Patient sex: F
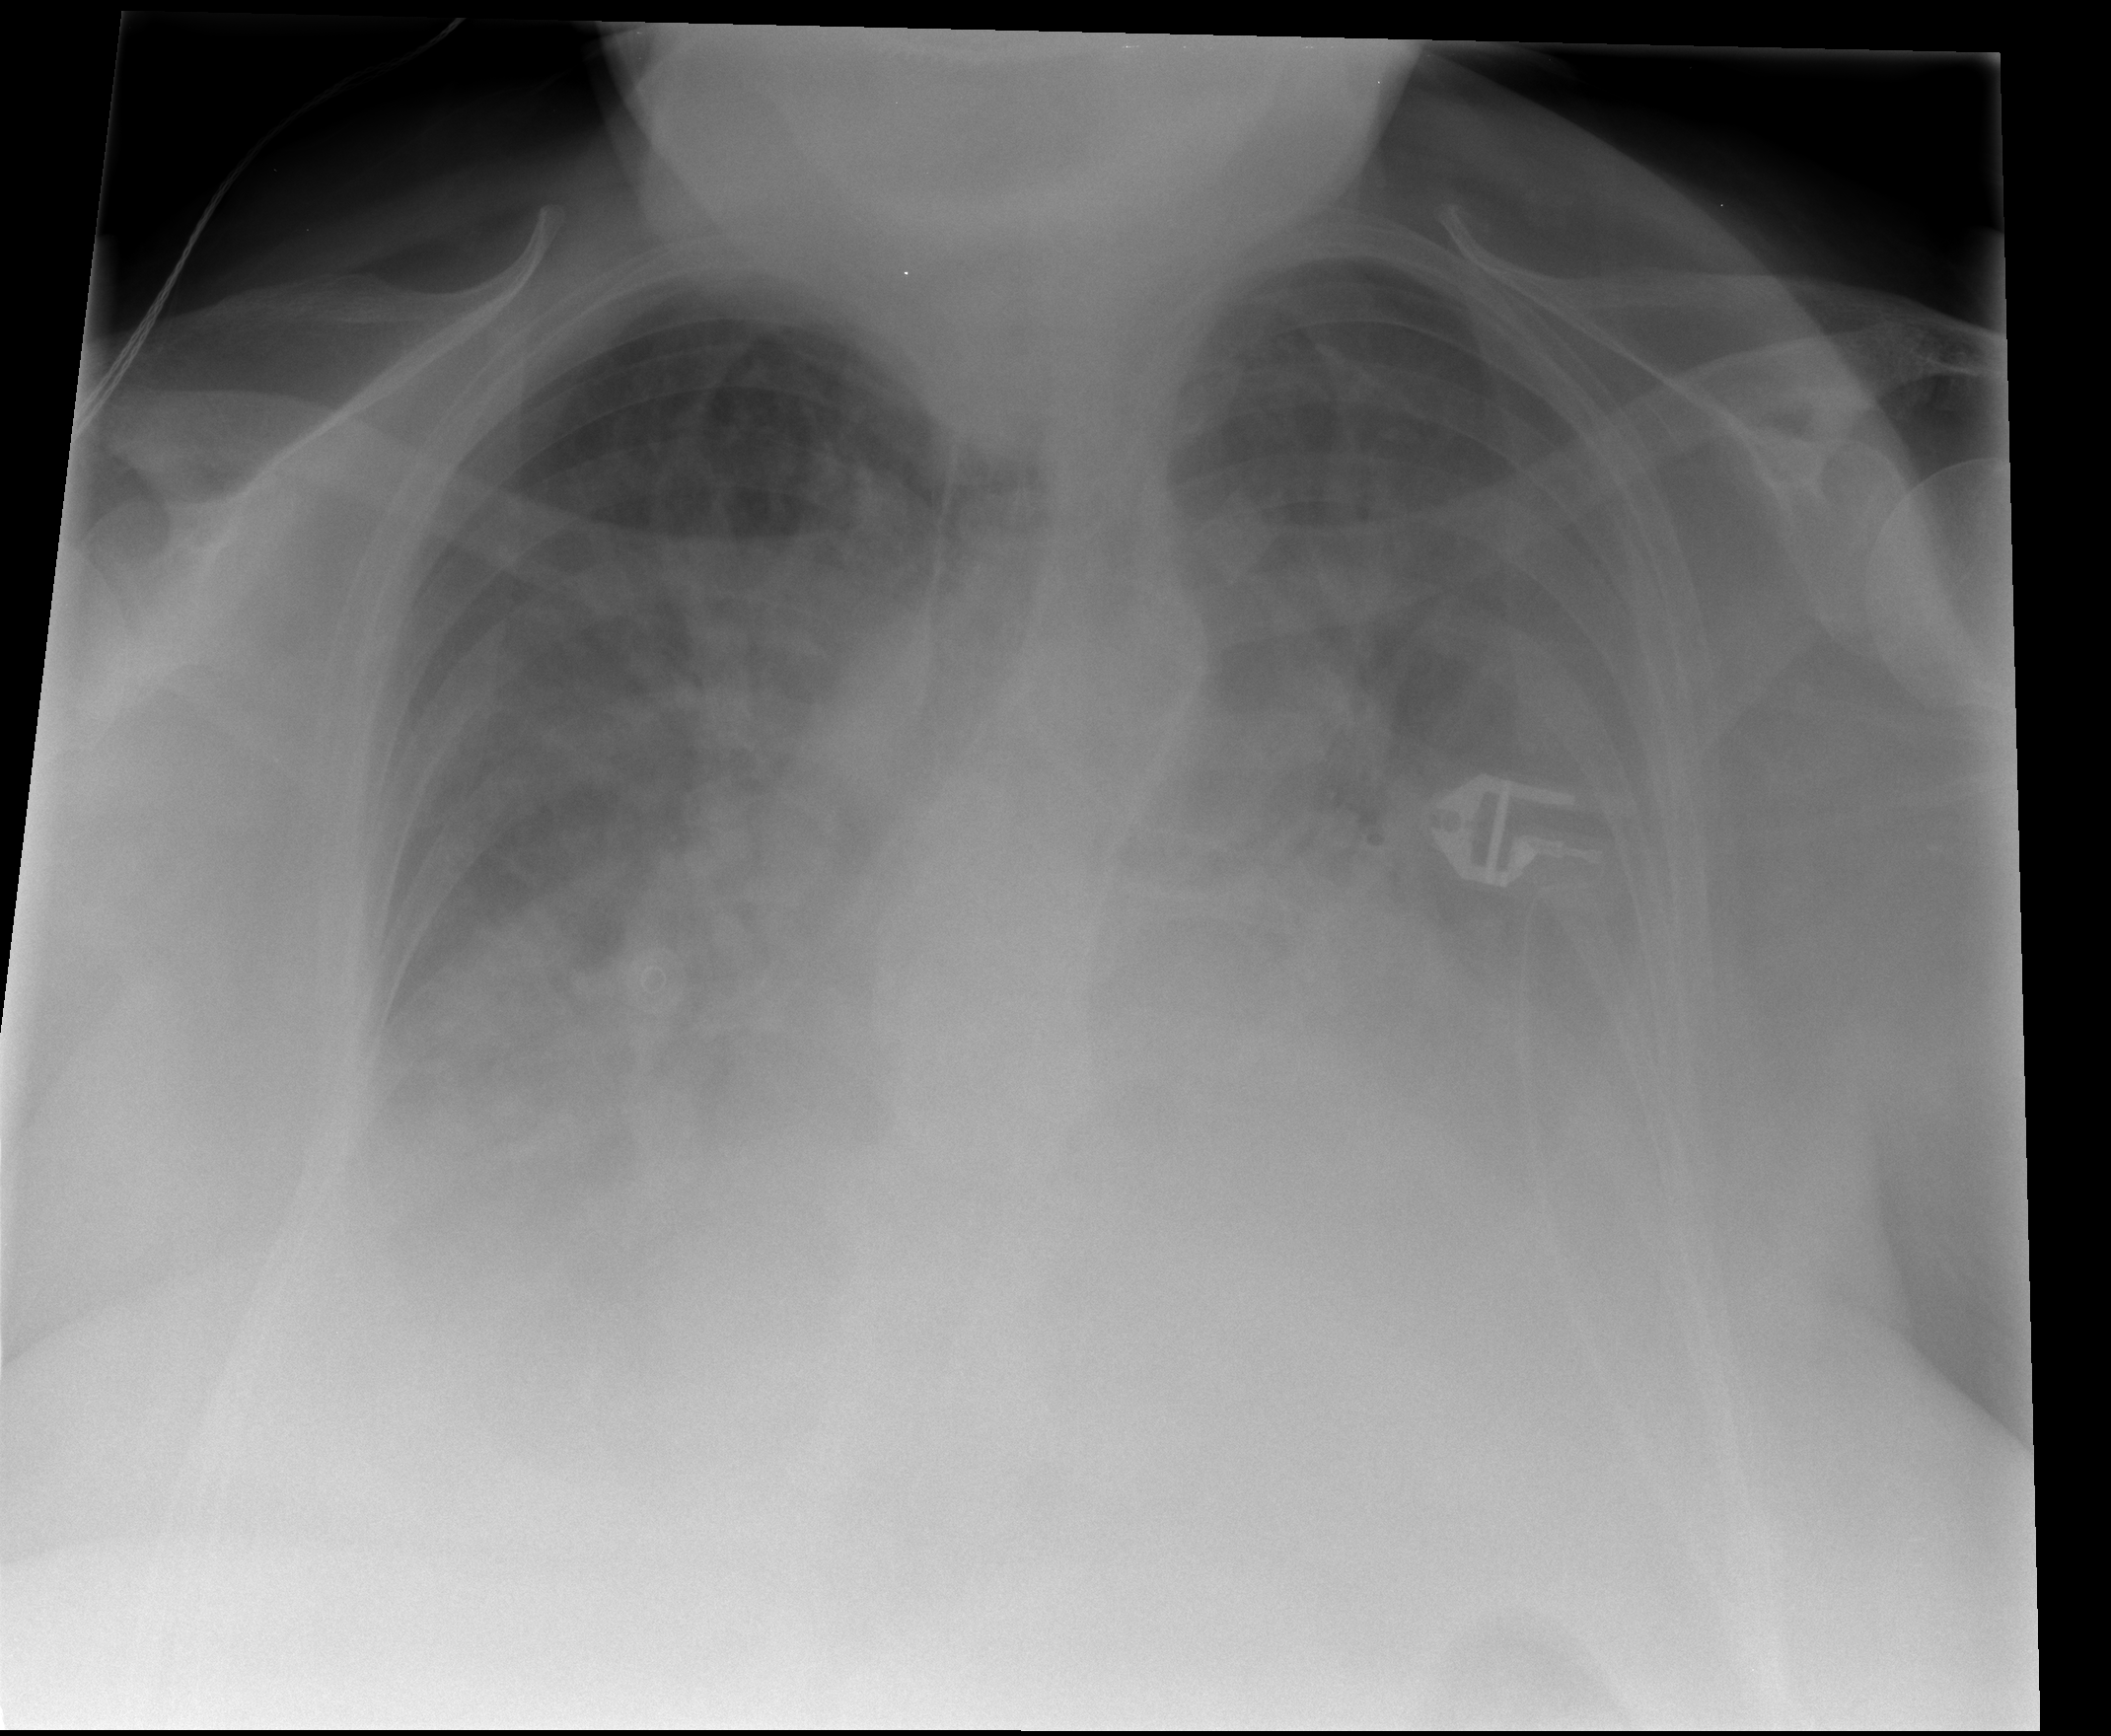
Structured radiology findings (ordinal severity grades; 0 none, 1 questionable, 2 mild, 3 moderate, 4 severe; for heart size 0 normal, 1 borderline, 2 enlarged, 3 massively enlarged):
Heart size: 2
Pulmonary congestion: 4
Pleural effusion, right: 3
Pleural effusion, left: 3
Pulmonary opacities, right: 2
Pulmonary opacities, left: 2
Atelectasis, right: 3
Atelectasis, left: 3